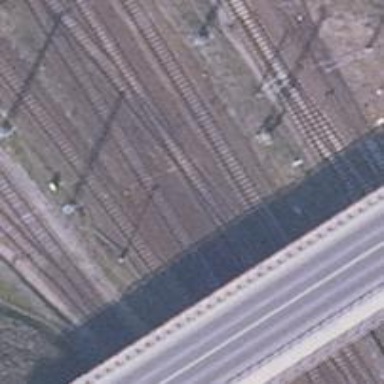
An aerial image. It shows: Railway crossing.